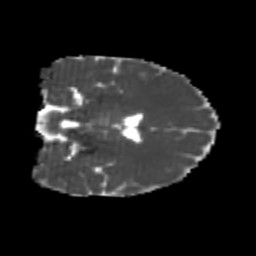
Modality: MD
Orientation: coronal
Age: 25
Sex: female
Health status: healthy
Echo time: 0.074 s